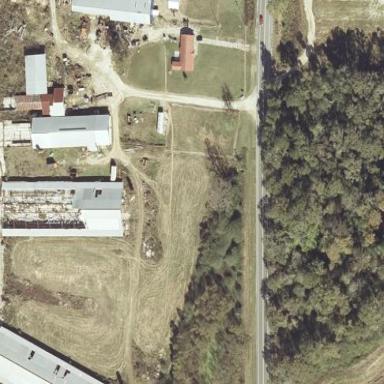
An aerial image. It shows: Dairy farmyard.